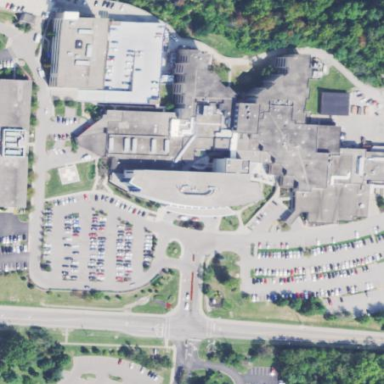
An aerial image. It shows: Hospital providing healthcare services.